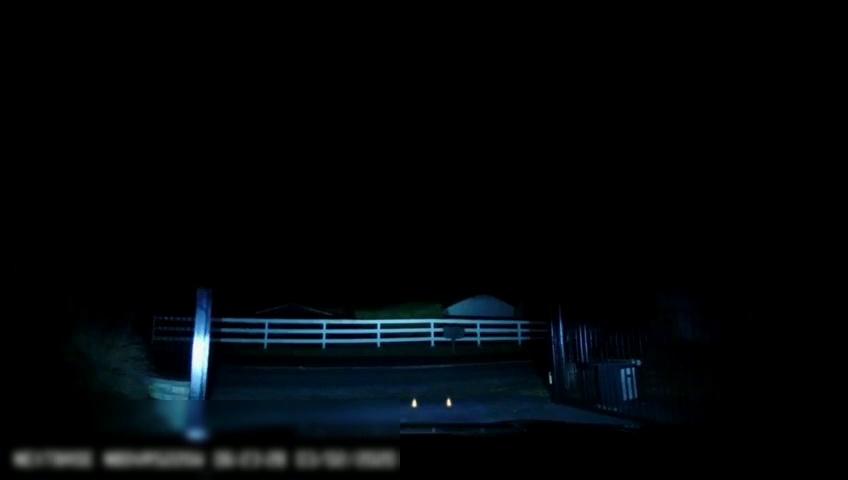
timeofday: Night
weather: Other
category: Drivable Space
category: Lanes | Alternate Lane